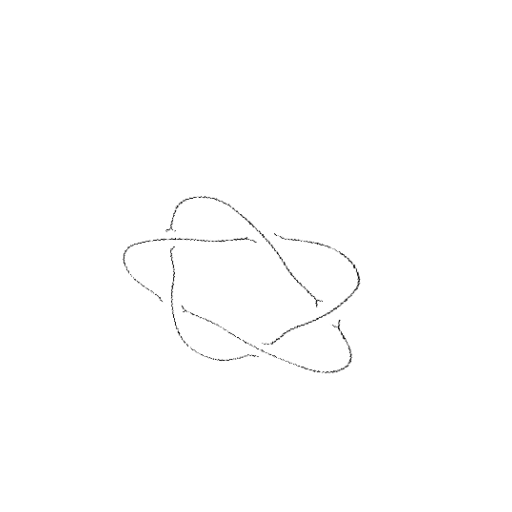
Crossing number: 5